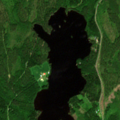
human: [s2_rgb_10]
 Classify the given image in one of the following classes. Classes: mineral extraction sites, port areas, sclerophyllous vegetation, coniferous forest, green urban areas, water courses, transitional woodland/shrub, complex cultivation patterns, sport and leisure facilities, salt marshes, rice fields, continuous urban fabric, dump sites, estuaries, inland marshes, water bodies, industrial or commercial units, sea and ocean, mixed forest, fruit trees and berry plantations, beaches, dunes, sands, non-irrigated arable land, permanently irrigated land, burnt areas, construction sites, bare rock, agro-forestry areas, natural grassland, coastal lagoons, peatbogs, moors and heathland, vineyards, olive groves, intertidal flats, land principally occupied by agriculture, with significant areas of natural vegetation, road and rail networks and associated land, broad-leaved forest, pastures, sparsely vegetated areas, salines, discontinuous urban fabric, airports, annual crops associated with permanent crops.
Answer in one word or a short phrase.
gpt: broad-leaved forest, coniferous forest, mixed forest, water bodies